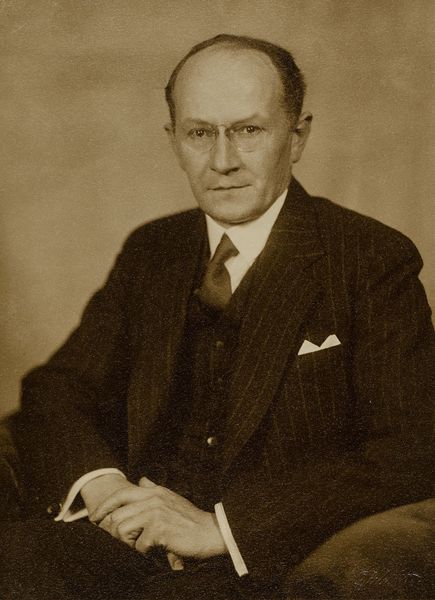
Titel: William Scholz
Künstler: Minya Diez-Dührkoop
Standort: Hamburg
Institution: Museum für Kunst und Gewerbe Hamburg
Schlagwörter: mann, anzug, kleidung, silber, gesten, figur, foto, fotografie, photographie, photo, lichtbild, silbergelatine, brom, bildwerke, angewandte und bildende kunst, hessische systematik, armhaltungen, silbergelatinepapier, bromsilbergelatinepapier, entwicklungspapier, gelatinepapier, schwarzweißpositivverfahren, silbersalzverfahren, schwarzweißfotografie, porträtfotografie, porträtphotographie, kniestück, kartondoppelkarte